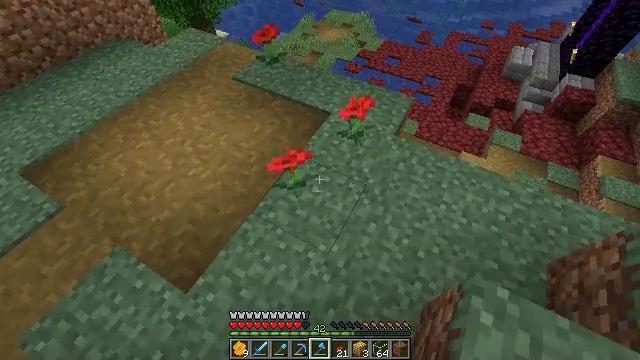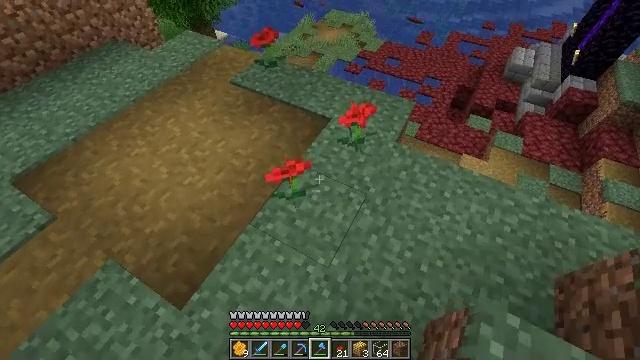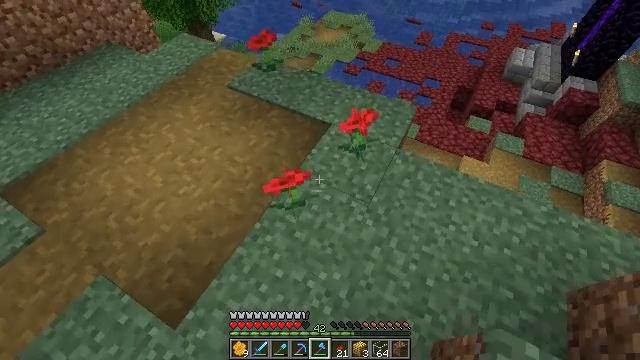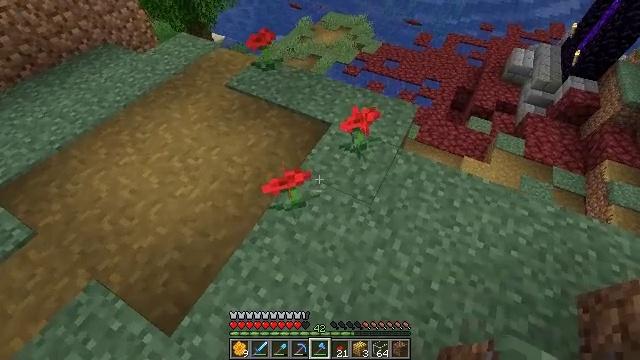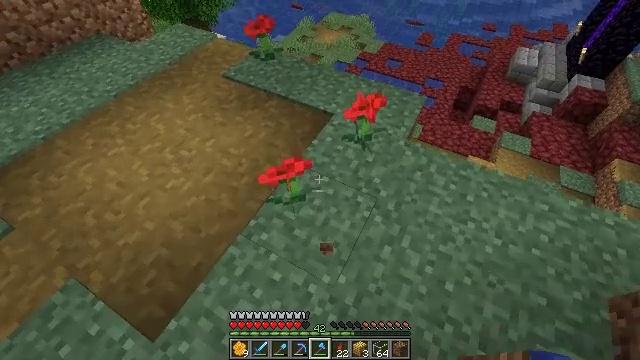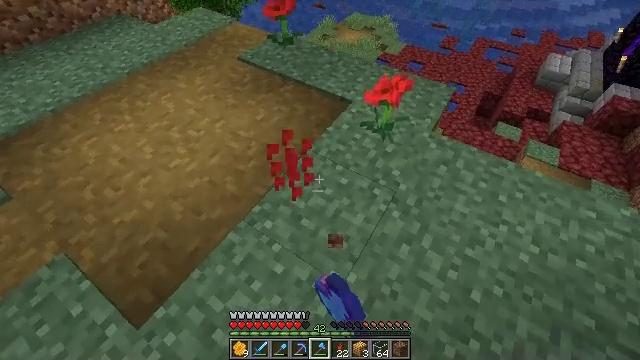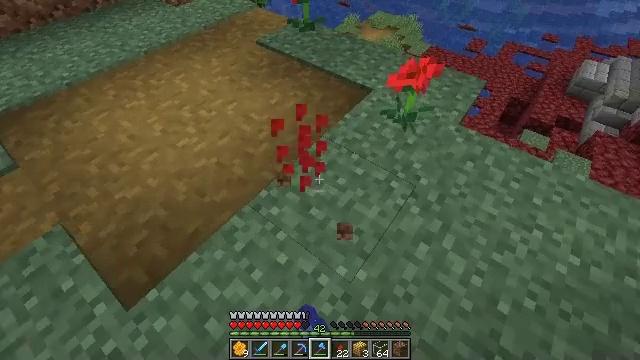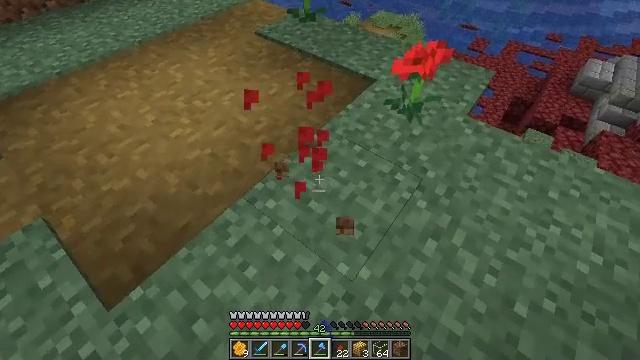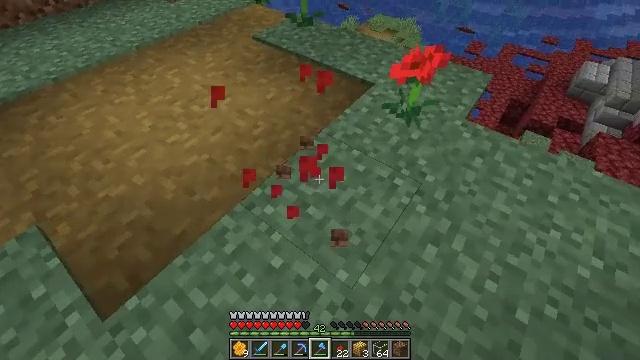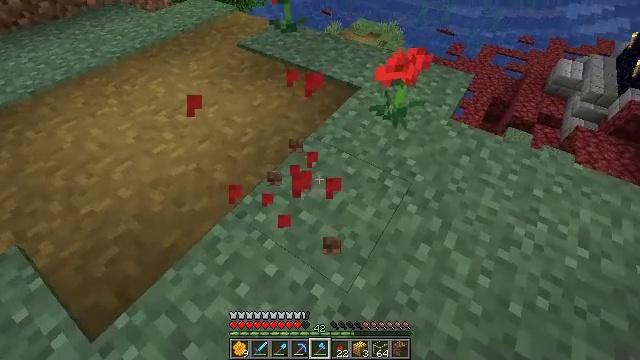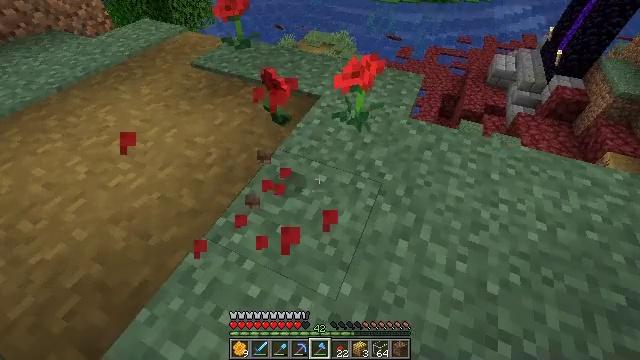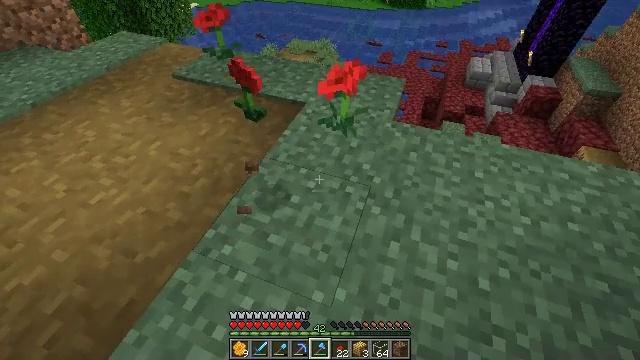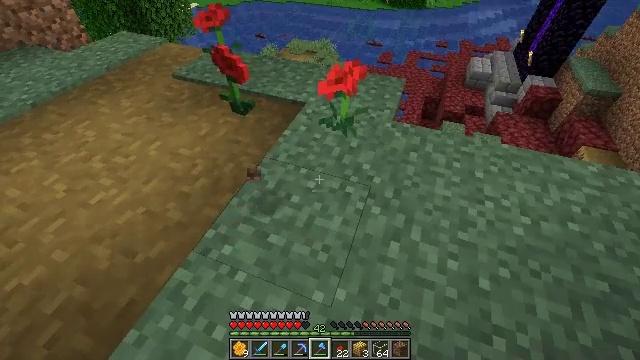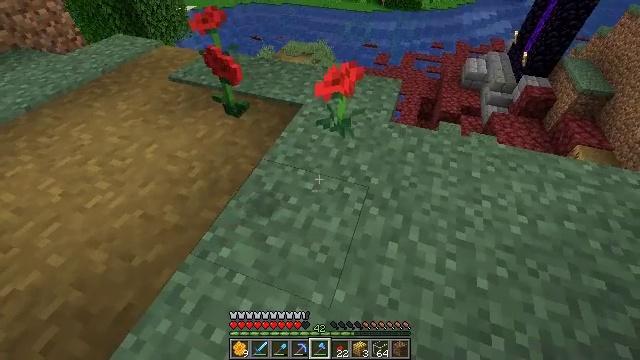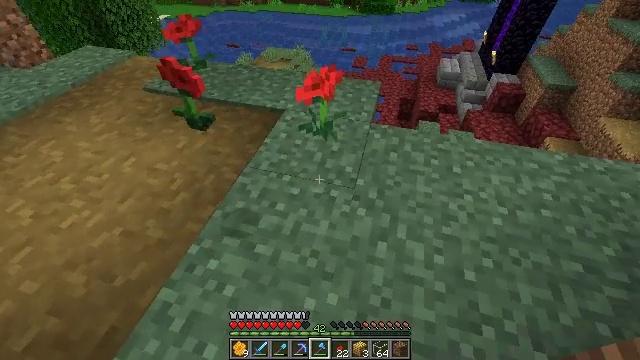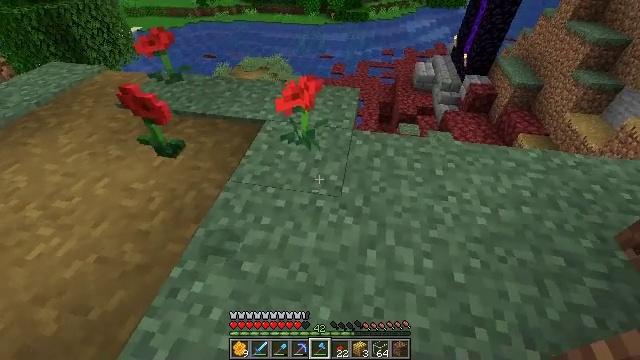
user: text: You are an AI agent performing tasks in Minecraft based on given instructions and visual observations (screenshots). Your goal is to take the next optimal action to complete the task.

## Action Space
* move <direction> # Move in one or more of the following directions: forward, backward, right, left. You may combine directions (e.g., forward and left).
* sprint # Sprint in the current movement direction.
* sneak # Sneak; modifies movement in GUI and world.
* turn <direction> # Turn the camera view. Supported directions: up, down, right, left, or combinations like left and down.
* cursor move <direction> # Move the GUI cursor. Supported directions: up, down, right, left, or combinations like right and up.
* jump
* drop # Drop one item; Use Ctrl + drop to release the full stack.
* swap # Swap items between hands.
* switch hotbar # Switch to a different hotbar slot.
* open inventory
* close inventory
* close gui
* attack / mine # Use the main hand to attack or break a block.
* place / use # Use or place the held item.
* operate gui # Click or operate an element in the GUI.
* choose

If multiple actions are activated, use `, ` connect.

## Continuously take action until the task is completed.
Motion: motion action
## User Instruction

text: Gather poppy from the ground.
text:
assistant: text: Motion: no_op
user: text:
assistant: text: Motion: no_op
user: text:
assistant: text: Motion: no_op
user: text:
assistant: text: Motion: attack / mine
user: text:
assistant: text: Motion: turn left, attack / mine
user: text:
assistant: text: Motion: turn left, attack / mine
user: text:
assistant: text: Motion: attack / mine
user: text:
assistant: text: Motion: no_op
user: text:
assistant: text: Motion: turn right
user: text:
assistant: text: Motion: turn right and up
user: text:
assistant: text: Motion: turn right and up
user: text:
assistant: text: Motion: no_op
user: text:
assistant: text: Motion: no_op
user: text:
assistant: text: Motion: turn right
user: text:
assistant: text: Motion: move forward, turn right and up
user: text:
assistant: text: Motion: move forward
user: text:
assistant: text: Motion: move forward, turn left and up
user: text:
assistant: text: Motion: turn left and up
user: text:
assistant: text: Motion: no_op
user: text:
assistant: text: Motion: attack / mine
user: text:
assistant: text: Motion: attack / mine
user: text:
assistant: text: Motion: attack / mine
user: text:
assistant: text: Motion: move forward, turn left
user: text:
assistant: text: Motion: move forward, turn left
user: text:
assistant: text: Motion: move forward, turn left and up
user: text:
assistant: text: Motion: move forward, turn left and up
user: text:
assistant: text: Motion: move forward
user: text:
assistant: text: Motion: move forward
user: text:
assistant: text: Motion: move forward
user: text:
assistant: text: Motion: move forward